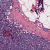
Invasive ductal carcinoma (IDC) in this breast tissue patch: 0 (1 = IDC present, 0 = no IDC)